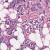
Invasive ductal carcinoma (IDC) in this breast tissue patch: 1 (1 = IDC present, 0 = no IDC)